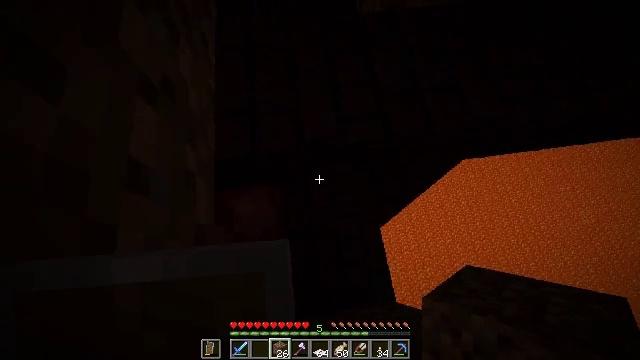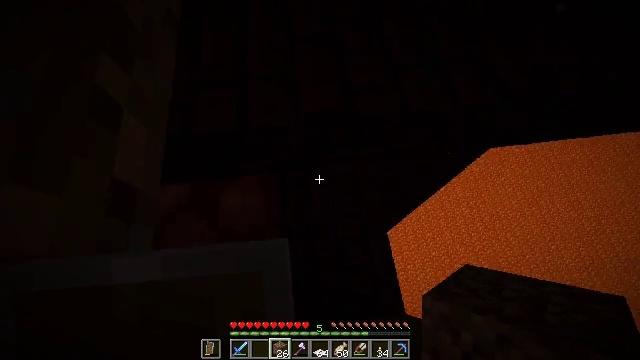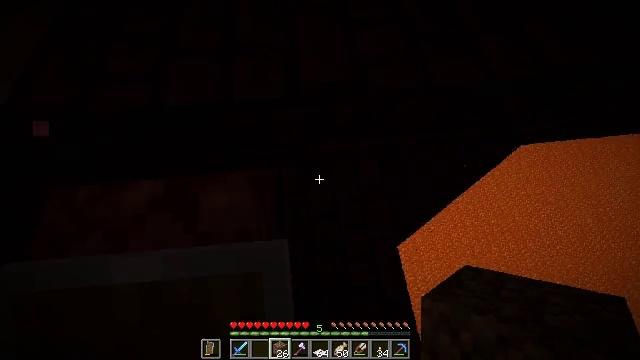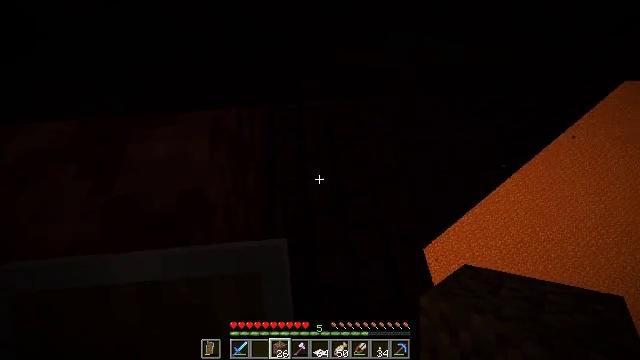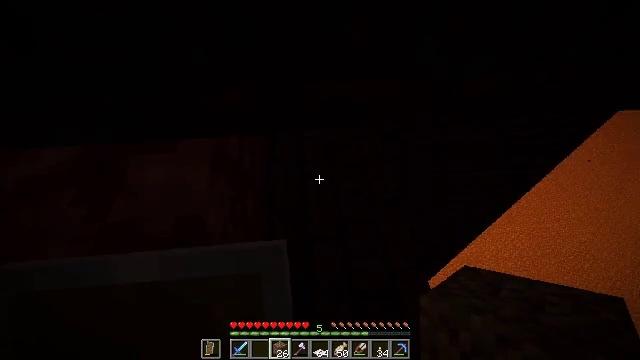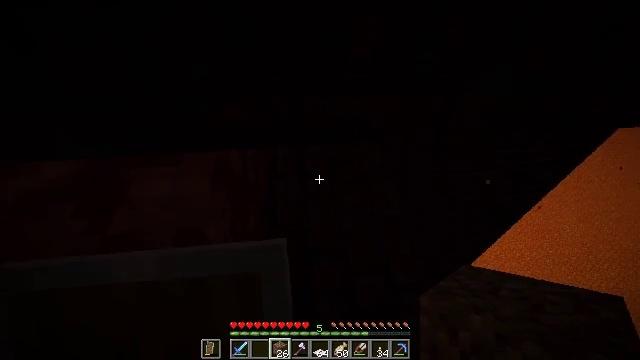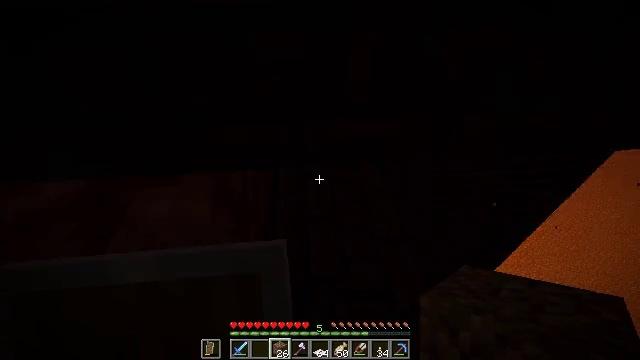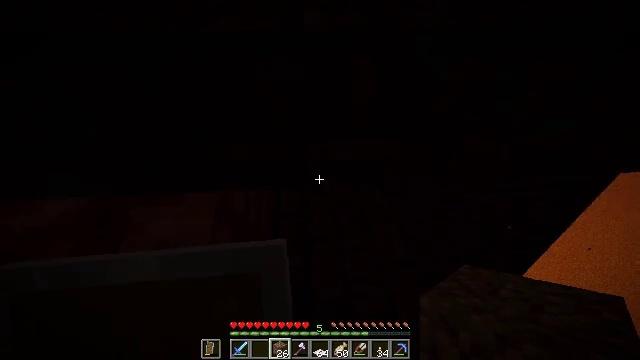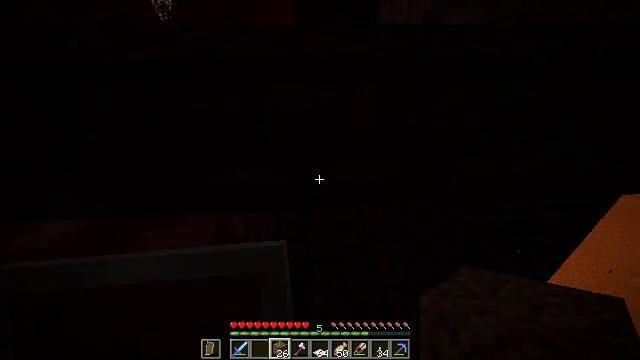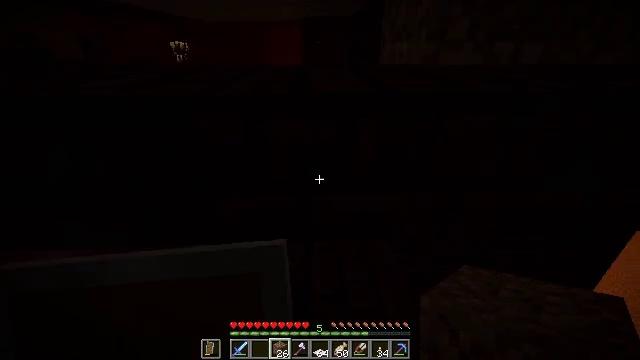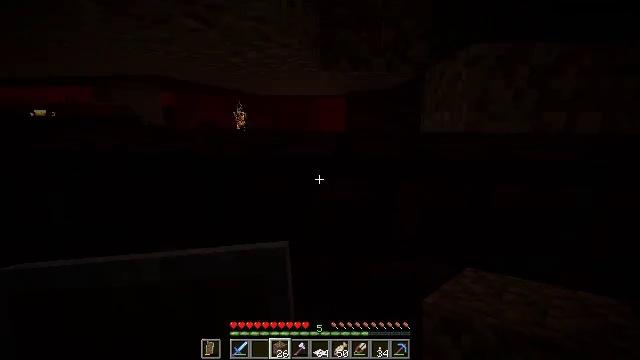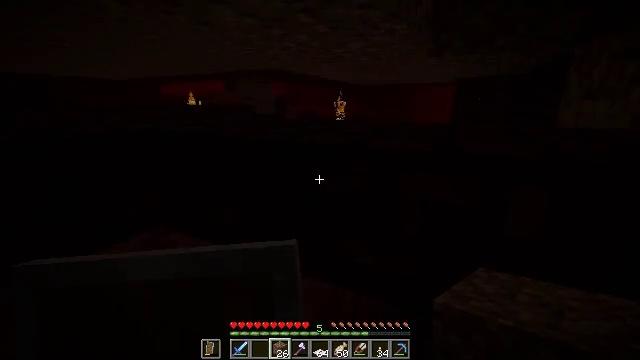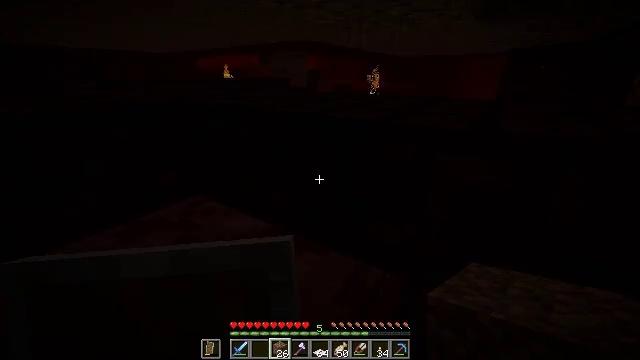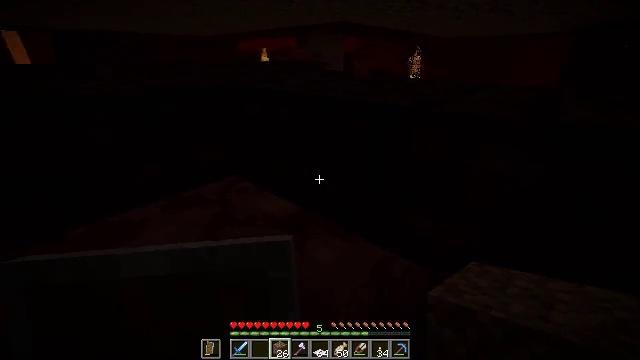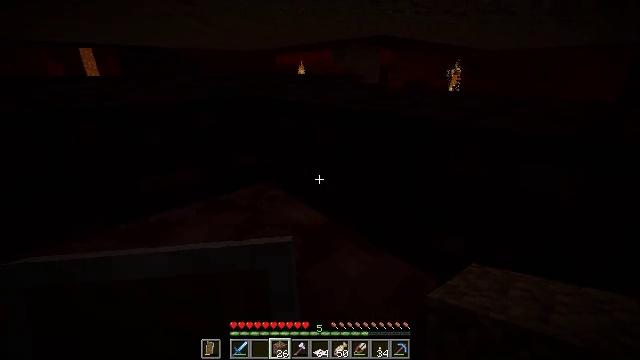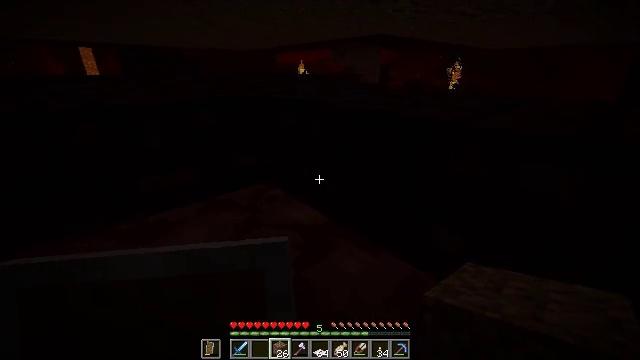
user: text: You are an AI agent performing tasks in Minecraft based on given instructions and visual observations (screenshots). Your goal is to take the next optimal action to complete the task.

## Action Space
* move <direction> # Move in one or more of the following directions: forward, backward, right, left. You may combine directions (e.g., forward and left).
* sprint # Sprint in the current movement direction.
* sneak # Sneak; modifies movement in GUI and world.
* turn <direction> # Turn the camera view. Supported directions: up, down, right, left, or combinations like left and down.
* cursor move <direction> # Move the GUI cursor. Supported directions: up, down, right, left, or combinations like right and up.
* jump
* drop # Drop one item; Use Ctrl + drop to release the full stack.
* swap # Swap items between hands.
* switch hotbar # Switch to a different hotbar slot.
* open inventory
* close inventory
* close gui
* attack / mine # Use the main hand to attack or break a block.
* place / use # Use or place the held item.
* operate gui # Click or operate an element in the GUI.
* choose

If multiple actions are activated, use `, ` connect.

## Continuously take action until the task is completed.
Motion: motion action
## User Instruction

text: Collect nether brick slab from the structure.
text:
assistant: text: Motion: turn up
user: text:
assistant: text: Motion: turn up
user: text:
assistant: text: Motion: turn up
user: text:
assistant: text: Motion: turn up
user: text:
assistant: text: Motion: turn up
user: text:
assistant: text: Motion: turn up
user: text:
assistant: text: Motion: turn up
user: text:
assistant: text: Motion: turn up
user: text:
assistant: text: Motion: turn left and up
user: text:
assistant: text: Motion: turn left and up
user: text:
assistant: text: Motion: turn left and down
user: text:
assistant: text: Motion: turn left and down
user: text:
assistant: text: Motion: turn left and down
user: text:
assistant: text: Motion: turn left and up
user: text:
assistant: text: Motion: no_op
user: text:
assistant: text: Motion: turn right
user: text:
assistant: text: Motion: turn right
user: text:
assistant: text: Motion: turn down
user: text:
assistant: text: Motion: turn right
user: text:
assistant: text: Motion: turn up
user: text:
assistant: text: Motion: no_op
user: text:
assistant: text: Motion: no_op
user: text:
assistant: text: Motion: no_op
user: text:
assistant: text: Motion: no_op
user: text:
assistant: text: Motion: no_op
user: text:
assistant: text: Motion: no_op
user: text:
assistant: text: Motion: no_op
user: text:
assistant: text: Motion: no_op
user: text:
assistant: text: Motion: no_op
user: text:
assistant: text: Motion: sneak